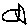
Label: fish